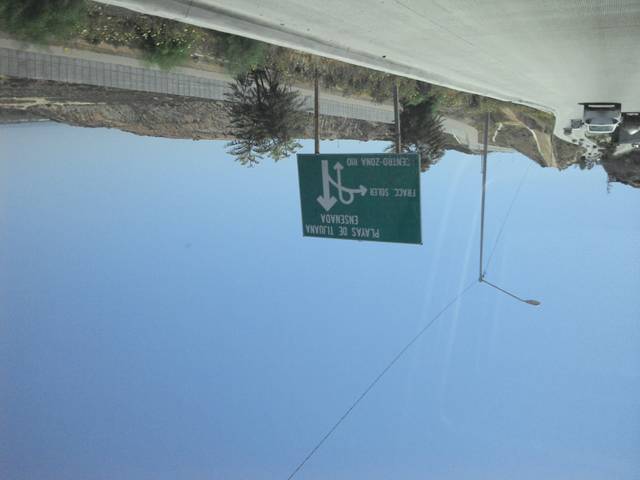
Region: Mexico
Coordinates: 32.539, -117.068